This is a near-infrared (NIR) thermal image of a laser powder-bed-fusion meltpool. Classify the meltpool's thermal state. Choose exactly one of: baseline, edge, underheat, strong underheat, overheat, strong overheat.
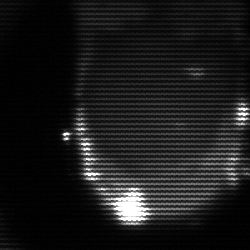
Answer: baseline